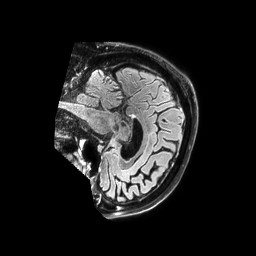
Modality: FLAIR
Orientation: sagittal
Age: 71
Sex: male
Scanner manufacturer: philips
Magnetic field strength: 3 T
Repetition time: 4.8 s
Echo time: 0.34 s